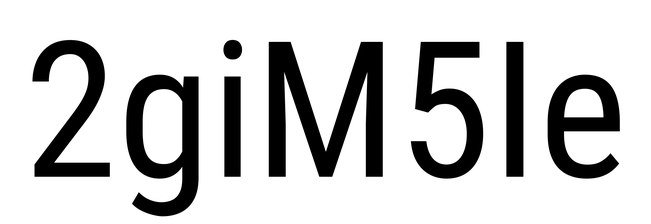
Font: Roboto_Condensed_Regular